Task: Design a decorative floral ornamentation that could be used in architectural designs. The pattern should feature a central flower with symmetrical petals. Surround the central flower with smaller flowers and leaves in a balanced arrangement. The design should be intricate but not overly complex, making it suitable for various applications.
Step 1371:
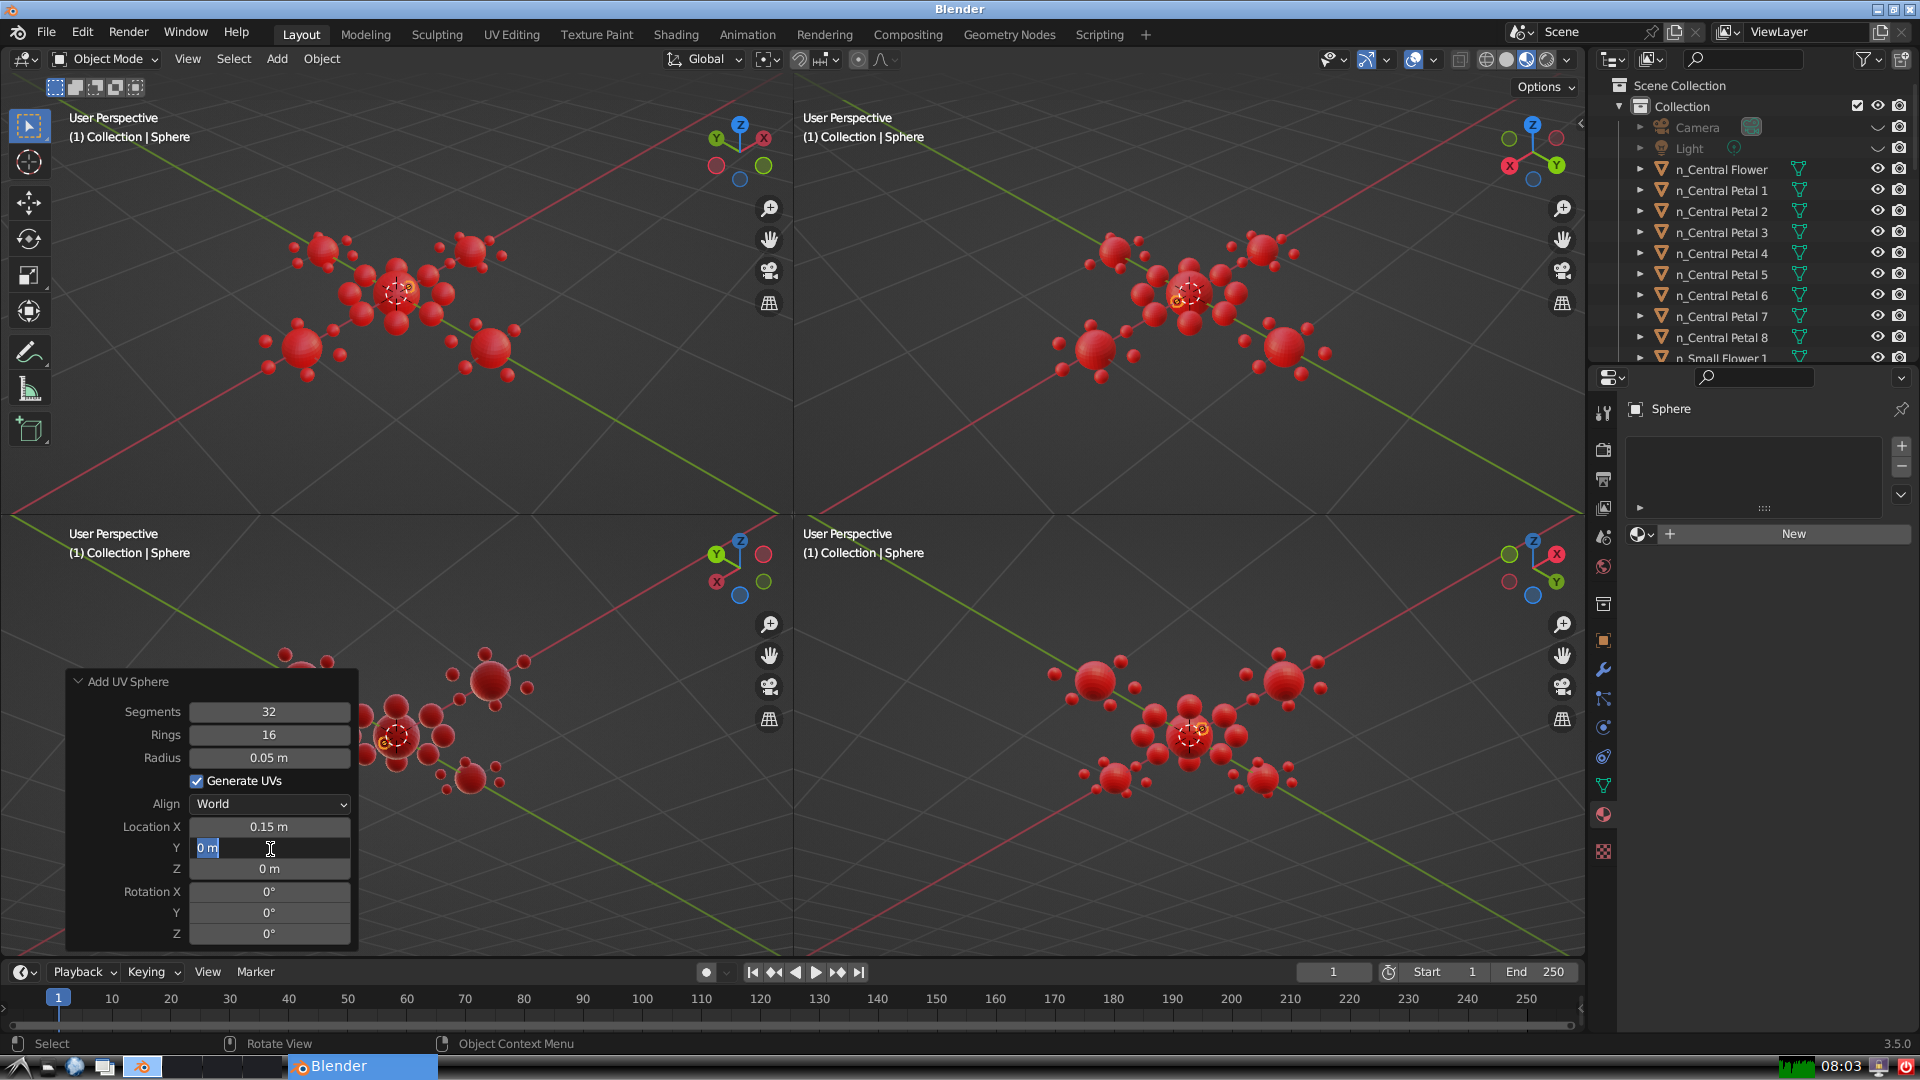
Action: input_text: -1.2598076211353315